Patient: sex F, age 73
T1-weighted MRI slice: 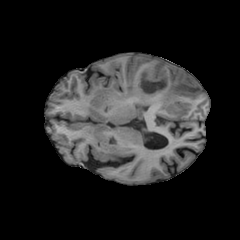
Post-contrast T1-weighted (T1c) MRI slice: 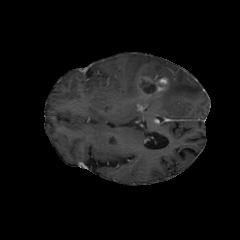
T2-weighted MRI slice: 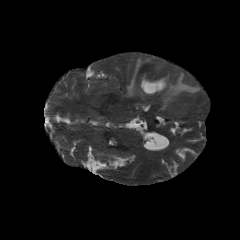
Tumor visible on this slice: yes
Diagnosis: Glioblastoma, IDH-wildtype
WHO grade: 4